Question: For the following sample code:
'''
y <- c(23, 34, 11, 9.6, 26, 31, 38, 38, 30, 36, 31)
days <- seq(as.Date("2015-2-25"), by="day", length=11)
n <- length(y)
x <- 1:n
plot(x, y, type='n', xlab="Days", ylab="Y", xaxt='n')
axis(1, at=seq(1,11) ,labels=format(days, "%d"), las=1)
lines(y)
'''
I have the following chart:

What I want is when the month changes, I want to be able to add the month name below the day on the x axis. So in this example, when it becomes 01, it should show 01 Mar (March on a separate line)
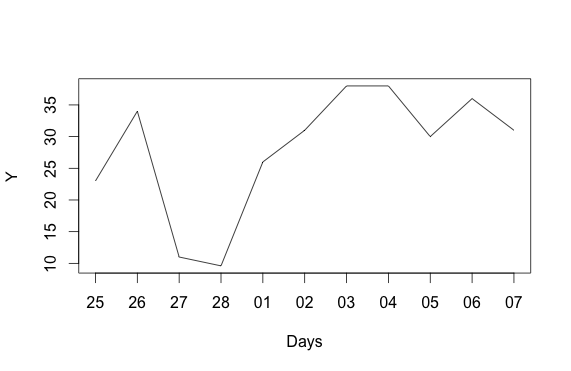
Answer: It can happen if you do something like this:
Your data plus the month vector:
'''
y <- c(23, 34, 11, 9.6, 26, 31, 38, 38, 30, 36, 31)
days <- seq(as.Date("2015-2-25"), by="day", length=11)
#my addition
#contains the name of the month for where day == '01' else is blank
months <- ifelse(format(days, '%d')=='01', months(days) , '')
n <- length(y)
x <- 1:n
'''
Solution:
'''
plot(x, y, type='n', xlab="Days", ylab="Y", xaxt='n')
axis(1, at=seq(1,11) ,labels=format(days, "%d"), las=1)
lines(y)
'''
Up to here is only your code. Now you need to add a new axis, set the axis colour to white and plot the month vector created above:
'''
par(new=T) #new plot
par(mar=c(4,4,4,2)) #set the margins. Original are 5,4,4,2.
#I only changed the bottom margin i.e. the first number from 5 to 4
#plot the new axis as blank (colour = 'white')
axis(1, at=seq(1,11) ,labels=months, las=1, col='white')
'''
The result looks like what you asked for: